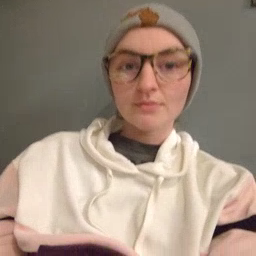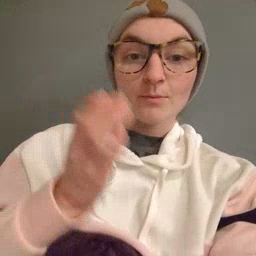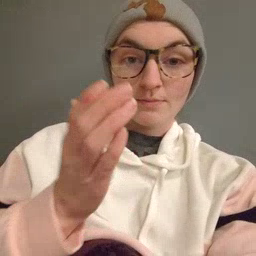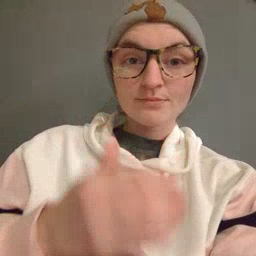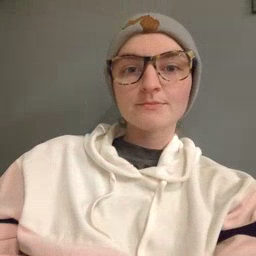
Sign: boat